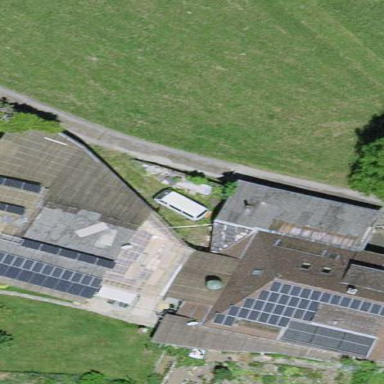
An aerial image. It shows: Farm building.